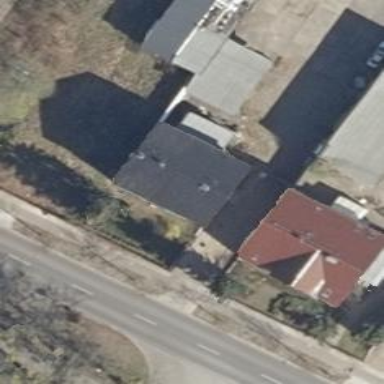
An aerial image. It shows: Gabled roof house.